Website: lowes
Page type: order-returns
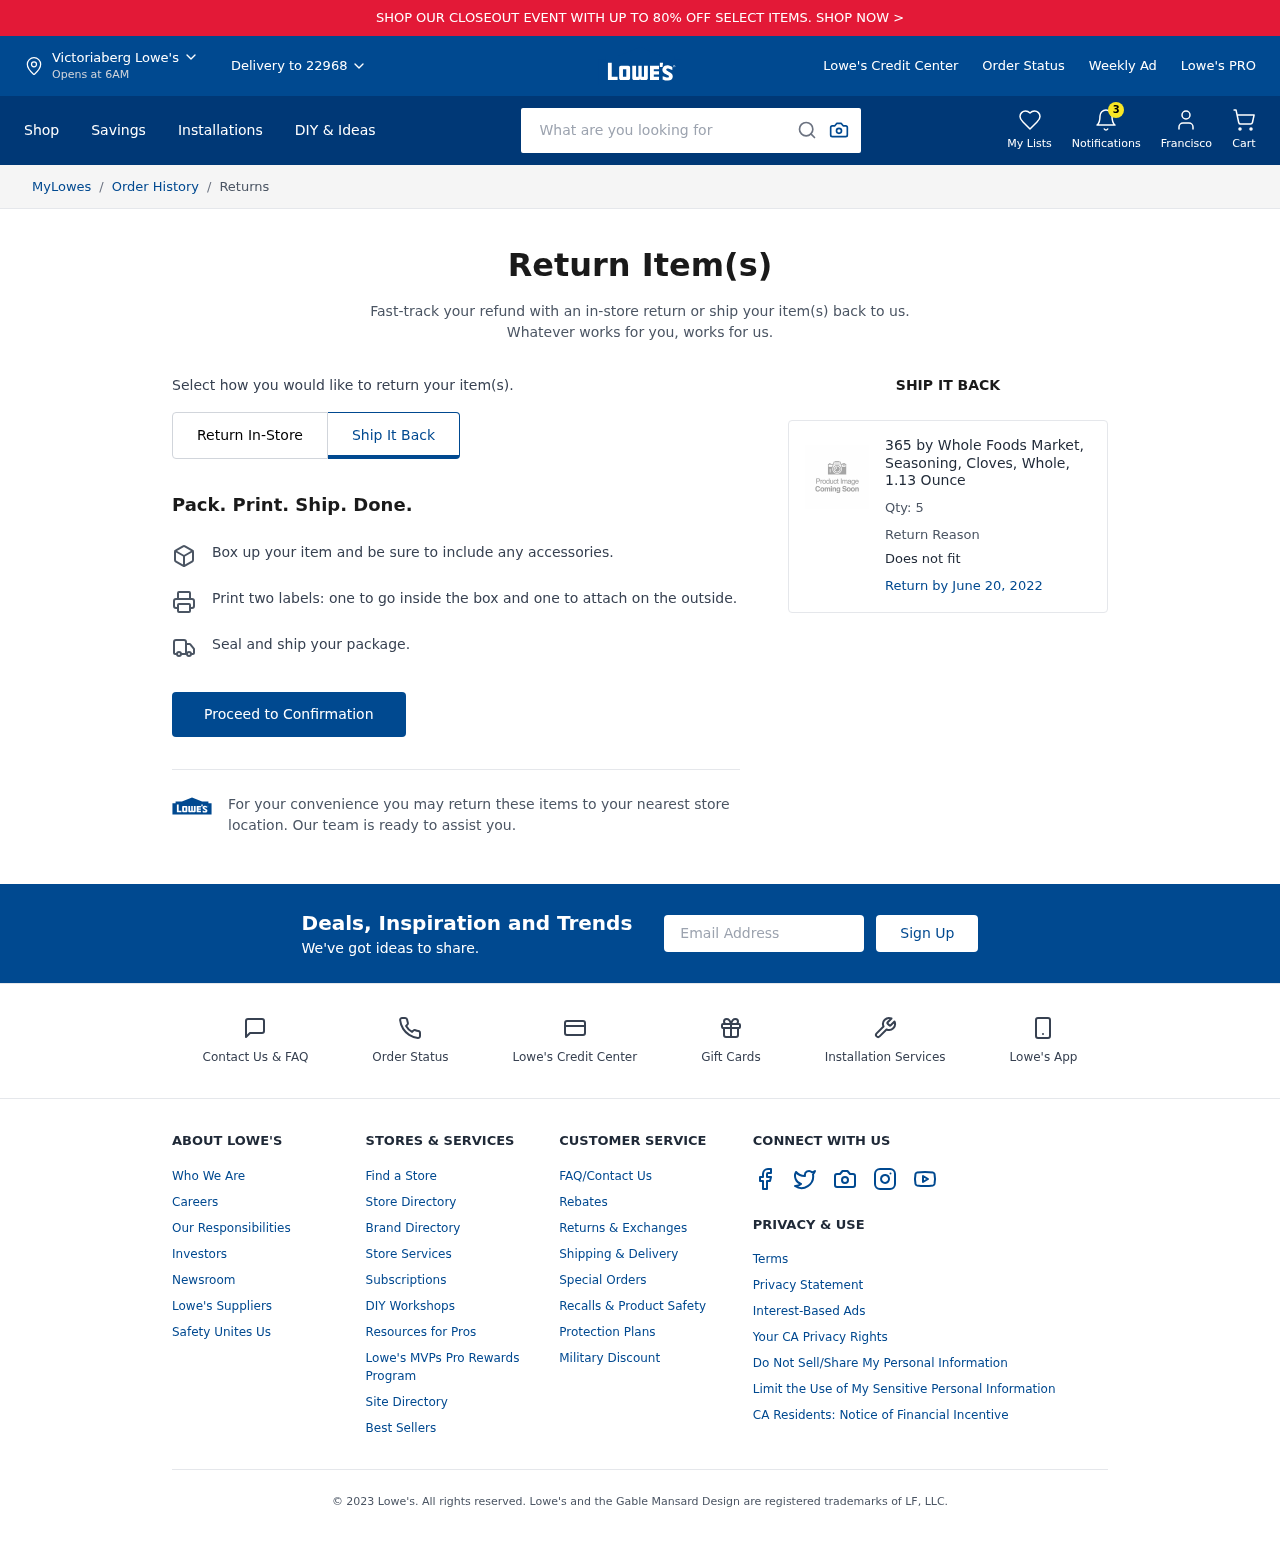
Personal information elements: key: PII_CITY
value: Victoriaberg
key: PII_EMAIL
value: franciscoshelton@yahoo.com
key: PII_FIRSTNAME
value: Francisco
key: PII_POSTCODE
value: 22968
Product elements: key: PRODUCT1_NAME
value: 365 by Whole Foods Market, Seasoning, Cloves, Whole, 1.13 Ounce
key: PRODUCT1_QUANTITY
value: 5
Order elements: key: ORDER_RETURN_BY_DATE
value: June 20, 2022
Search elements: key: HEADER_SEARCH
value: What are you looking for
Other elements: key: NOTIFICATION_COUNT
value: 3